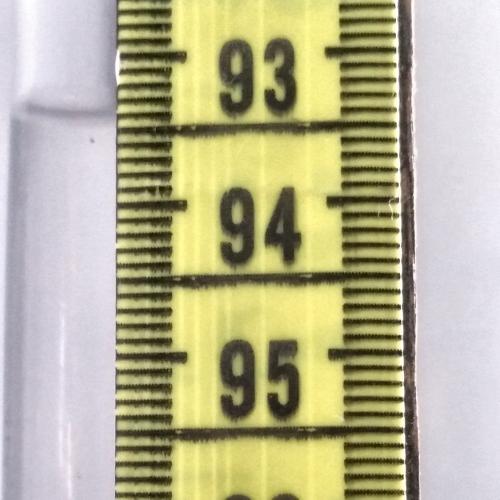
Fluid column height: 93.4 cm